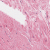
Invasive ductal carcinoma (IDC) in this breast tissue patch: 0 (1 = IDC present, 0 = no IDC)